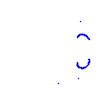
Particle: kaon